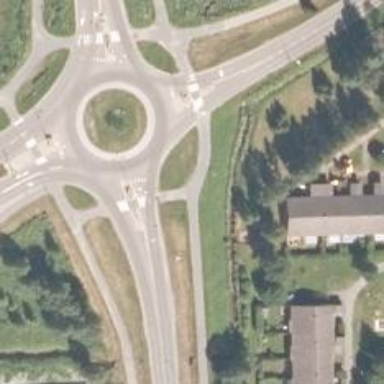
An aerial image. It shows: Cycleway.